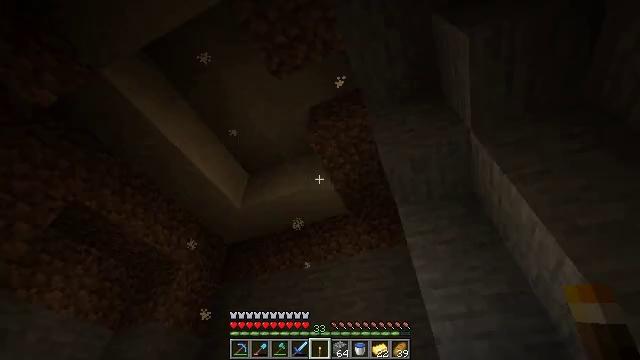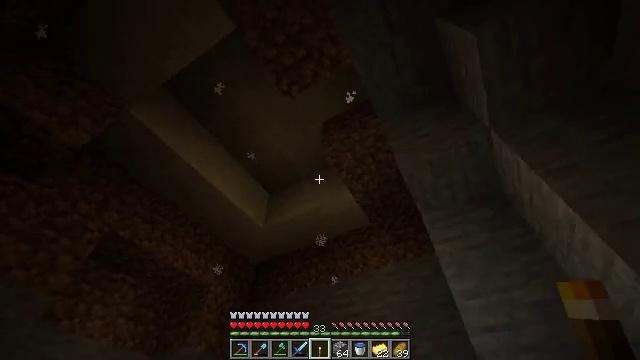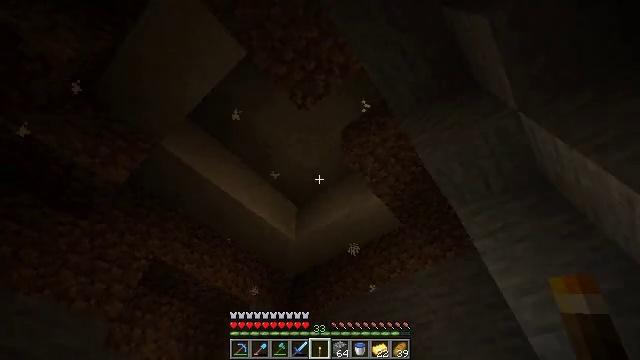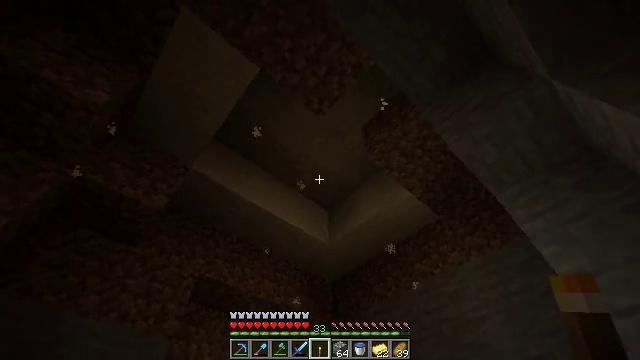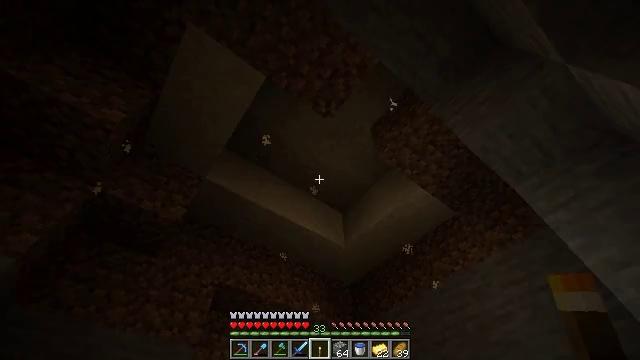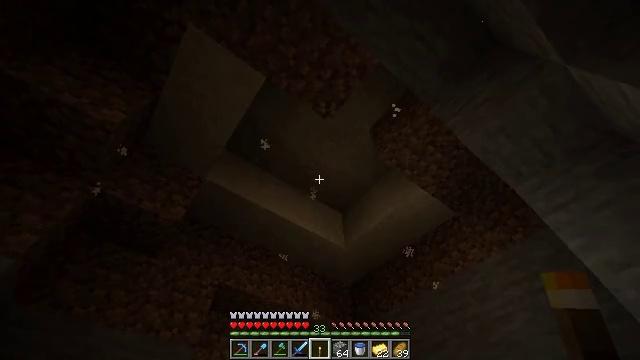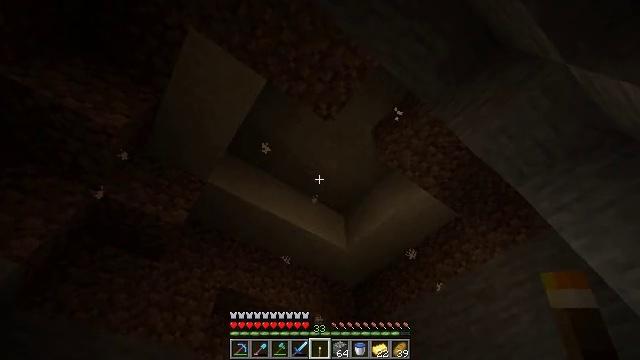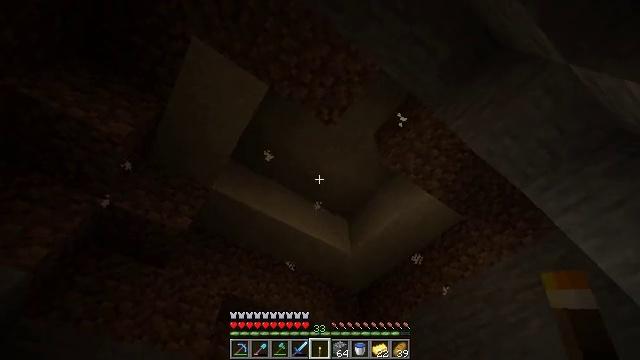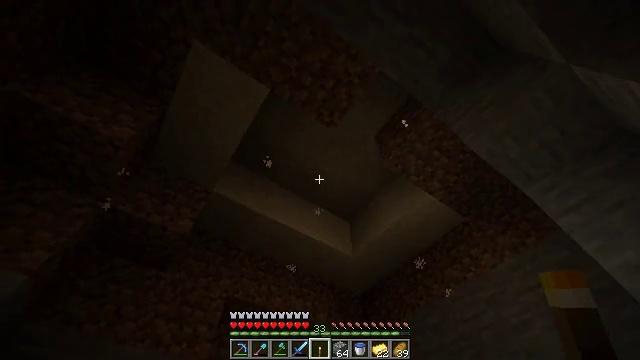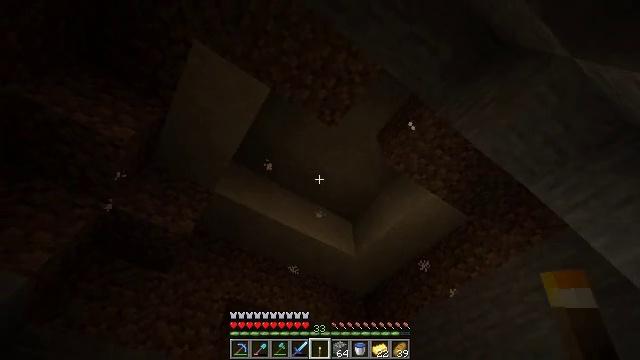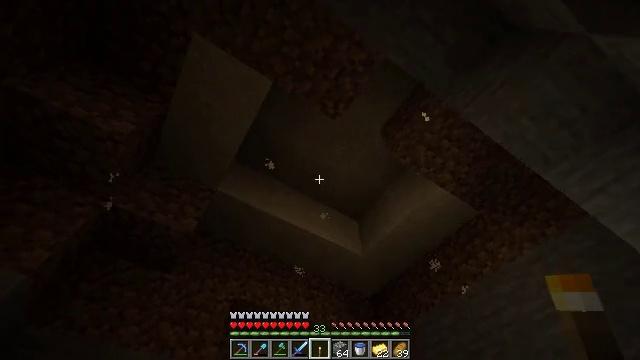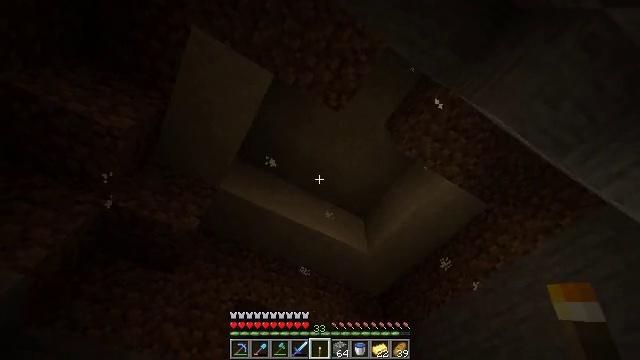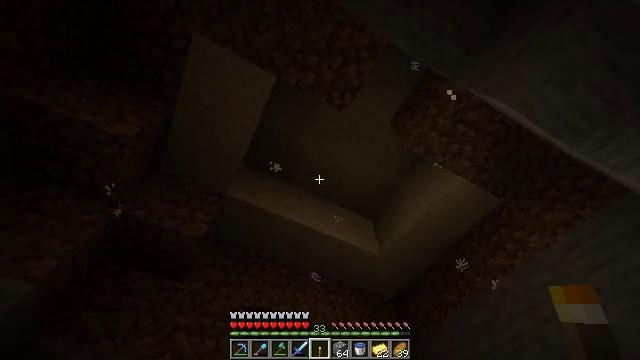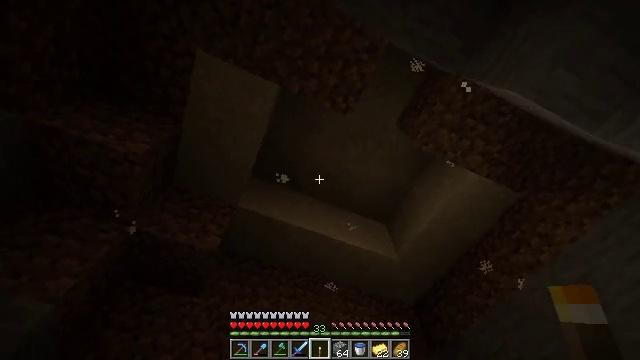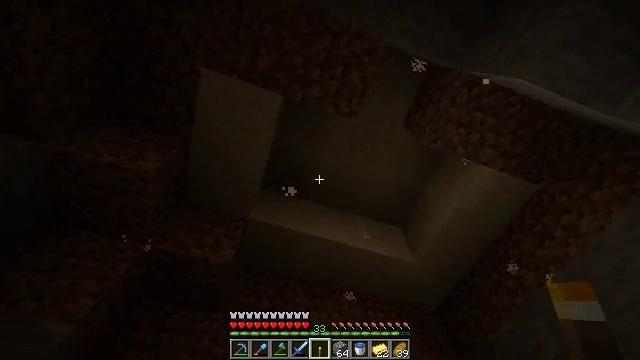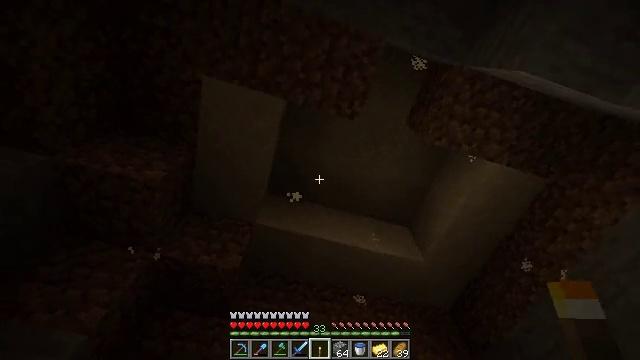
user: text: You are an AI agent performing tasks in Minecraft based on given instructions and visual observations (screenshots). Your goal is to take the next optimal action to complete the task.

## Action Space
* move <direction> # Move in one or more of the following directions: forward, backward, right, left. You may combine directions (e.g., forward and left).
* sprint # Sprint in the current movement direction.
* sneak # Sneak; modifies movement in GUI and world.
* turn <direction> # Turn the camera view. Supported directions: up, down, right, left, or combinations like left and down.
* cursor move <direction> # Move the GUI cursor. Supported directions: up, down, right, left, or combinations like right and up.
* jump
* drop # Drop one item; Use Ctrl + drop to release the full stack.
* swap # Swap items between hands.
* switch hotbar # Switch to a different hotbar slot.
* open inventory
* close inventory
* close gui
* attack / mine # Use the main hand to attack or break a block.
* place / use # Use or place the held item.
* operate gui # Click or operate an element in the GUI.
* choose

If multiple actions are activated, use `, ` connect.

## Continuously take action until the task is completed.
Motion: motion action
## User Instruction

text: Dig up some sand.
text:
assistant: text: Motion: turn left and up
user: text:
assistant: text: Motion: turn left and up
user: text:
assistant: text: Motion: turn left
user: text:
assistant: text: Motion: turn left
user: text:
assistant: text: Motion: no_op
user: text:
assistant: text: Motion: no_op
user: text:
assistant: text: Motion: turn left and up
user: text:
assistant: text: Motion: no_op
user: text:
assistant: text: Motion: move forward
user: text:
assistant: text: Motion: move forward, turn left
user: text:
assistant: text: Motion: move forward, turn left
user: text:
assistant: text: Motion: turn left and up
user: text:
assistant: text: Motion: turn left and up
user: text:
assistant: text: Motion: turn left and up
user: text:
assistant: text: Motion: turn left
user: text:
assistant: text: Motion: no_op
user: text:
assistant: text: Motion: no_op
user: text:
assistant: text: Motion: no_op
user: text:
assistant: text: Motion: turn left and down
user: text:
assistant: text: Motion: turn left and down
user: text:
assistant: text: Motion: turn left and down, switch to hotbar 1
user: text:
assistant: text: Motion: turn down, switch to hotbar 1
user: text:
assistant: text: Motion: switch to hotbar 1
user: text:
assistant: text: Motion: no_op
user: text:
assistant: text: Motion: no_op
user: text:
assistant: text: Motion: no_op
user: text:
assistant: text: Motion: move forward, turn left and up
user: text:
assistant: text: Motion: move forward, attack / mine
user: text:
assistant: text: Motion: move forward, attack / mine
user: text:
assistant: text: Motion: move forward, attack / mine